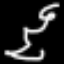
Label: squiggle